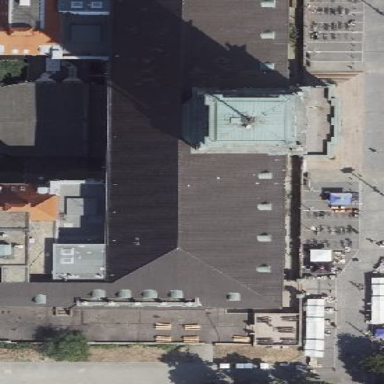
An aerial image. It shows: The roof of the building is hipped and made of roof tiles. It is oriented along the structure of the building.